Question: When I make a POST request to my webservice, the following error is generated:
> TinyTds::Error: Cannot insert the value NULL into column 'BankCD',
table 'SlotsMasterData.Master.Bank'; column does not allow nulls.
The server console displays the following:

From the above you can see that values exist for all attributes of my Bank object, but suddenly the reference to each is NULL when 'SELECT CAST(SCOPE IDENTITY() ... ' is performed.
This is my app code:
'''
RKObjectManager *objectManager = [RKObjectManager managerWithBaseURL:[NSURL URLWithString:basePathToWebService]];
RKObjectMapping *bankMapping = [RKObjectMapping mappingForClass:[Banks class]];
NSDictionary *attributeMappingDictionary = [NSDictionary dictionaryWithObjectsAndKeys:
@"BankID", @"bankID",
@"BankCD", @"bankCD",
@"BankName", @"bankName",
@"InsertSourceKey", @"insertSourceKey",
@"UpdateSourceKey", @"updateSourceKey",
@"Active", @"active",
nil];
[bankMapping addAttributeMappingsFromDictionary:attributeMappingDictionary];
RKObjectMapping *bankRequestMapping = [RKObjectMapping requestMapping];
[bankRequestMapping addAttributeMappingsFromDictionary:attributeMappingDictionary];
RKResponseDescriptor *responseDescriptor = [RKResponseDescriptor responseDescriptorWithMapping:bankMapping method:RKRequestMethodAny pathPattern:@"/banks" keyPath:nil statusCodes:RKStatusCodeIndexSetForClass(RKStatusCodeClassSuccessful)];
RKRequestDescriptor *requestDescriptor = [RKRequestDescriptor requestDescriptorWithMapping:bankRequestMapping objectClass:[Banks class] rootKeyPath:nil method:RKRequestMethodAny];
[objectManager addResponseDescriptor:responseDescriptor];
[objectManager addRequestDescriptor:requestDescriptor];
[RKMIMETypeSerialization registerClass:[RKNSJSONSerialization class] forMIMEType:@"text/plain"];
//Post
[objectManager postObject:bank path:@"/banks" parameters:nil success:nil failure:nil];
'''
Why is an attempt made to insert NULL values? How do I fix this? Thanks for your help!
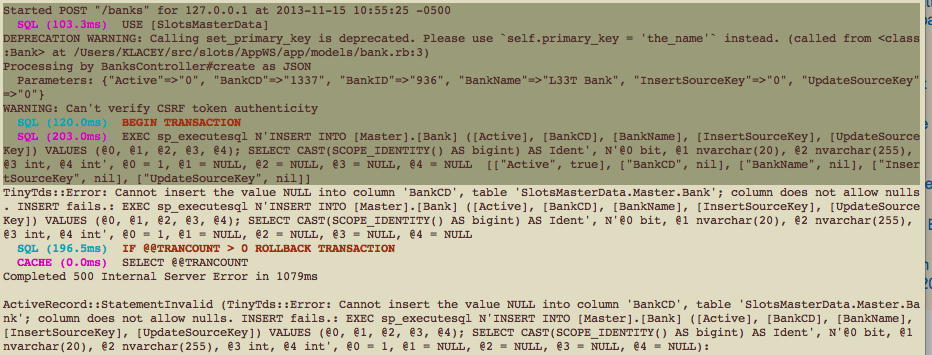
Answer: 'bankRequestMapping' should be declared as the inverse mapping of the 'bankMapping'. As you have it at the moment the parameter names appear to be the wrong way around. You should use Charles to check what you are actually sending and that it matches what you expect.